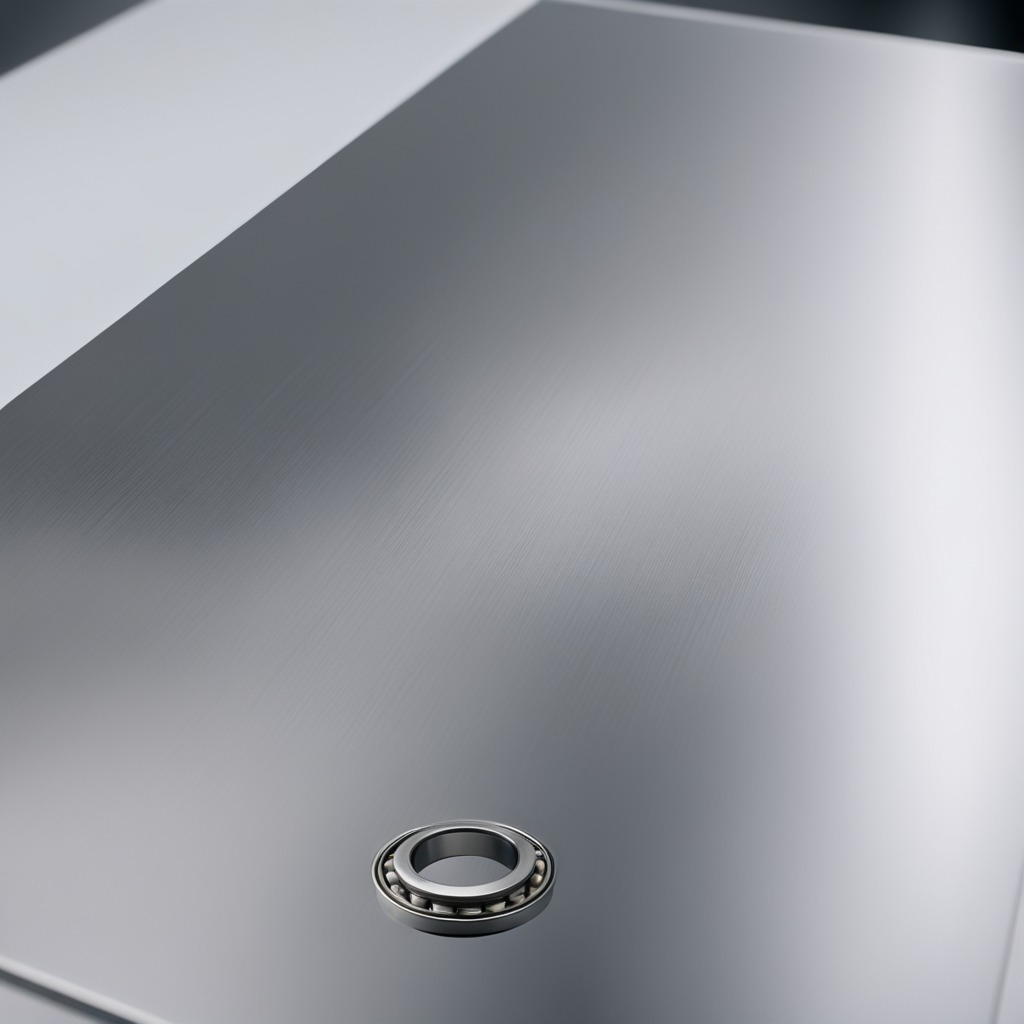
A metal ball bearing is lying on a stainless steel table in a high-end prototyping lab.